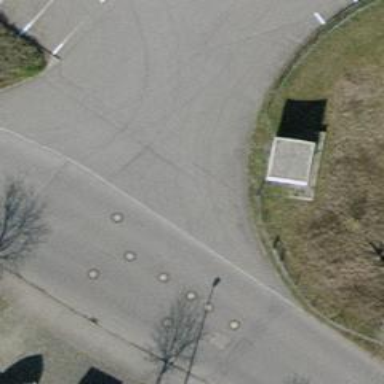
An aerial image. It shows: Assembly point designated for emergencies.